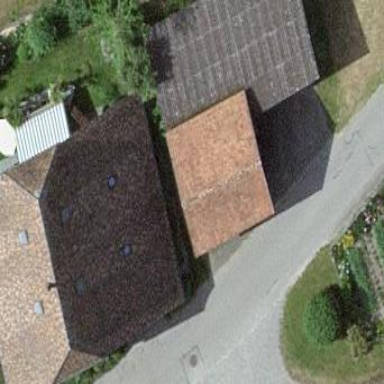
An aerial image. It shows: Rural barn.